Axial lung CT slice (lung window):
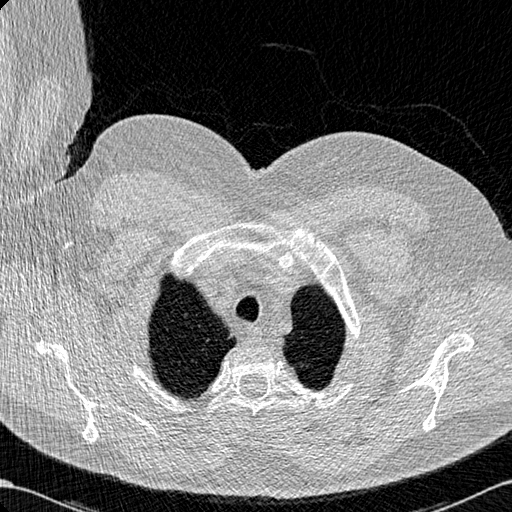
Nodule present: no